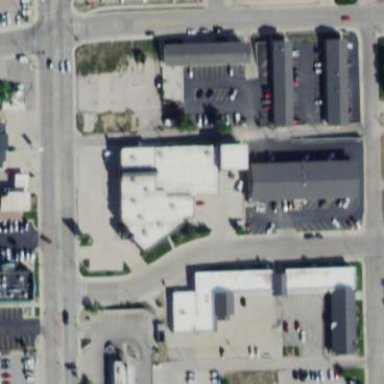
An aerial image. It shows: Retail building.